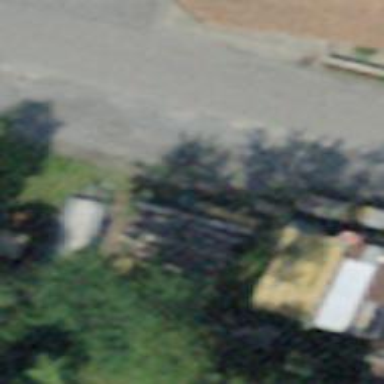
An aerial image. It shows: Bus stop with platform for public transport.